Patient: sex F, age 66
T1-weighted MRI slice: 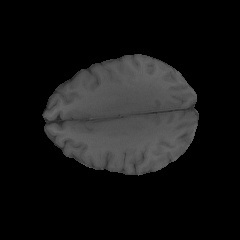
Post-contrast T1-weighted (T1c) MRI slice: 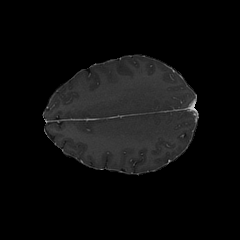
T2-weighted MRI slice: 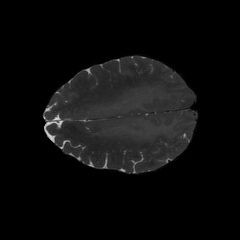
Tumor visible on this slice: yes
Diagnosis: Astrocytoma, IDH-wildtype
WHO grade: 2